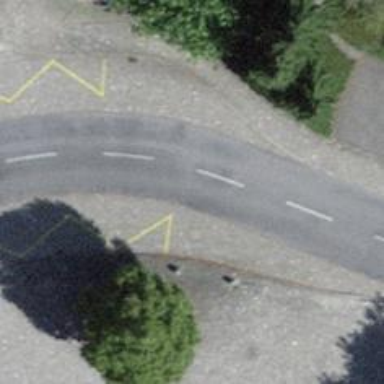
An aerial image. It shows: Public transport stop position.